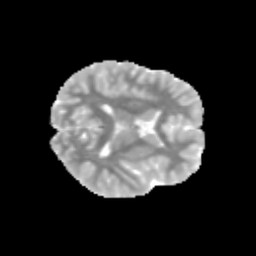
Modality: MD
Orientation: axial
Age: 11
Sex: male
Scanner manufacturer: siemens
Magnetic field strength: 3 T
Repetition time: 3.8 s
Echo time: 0.07 s